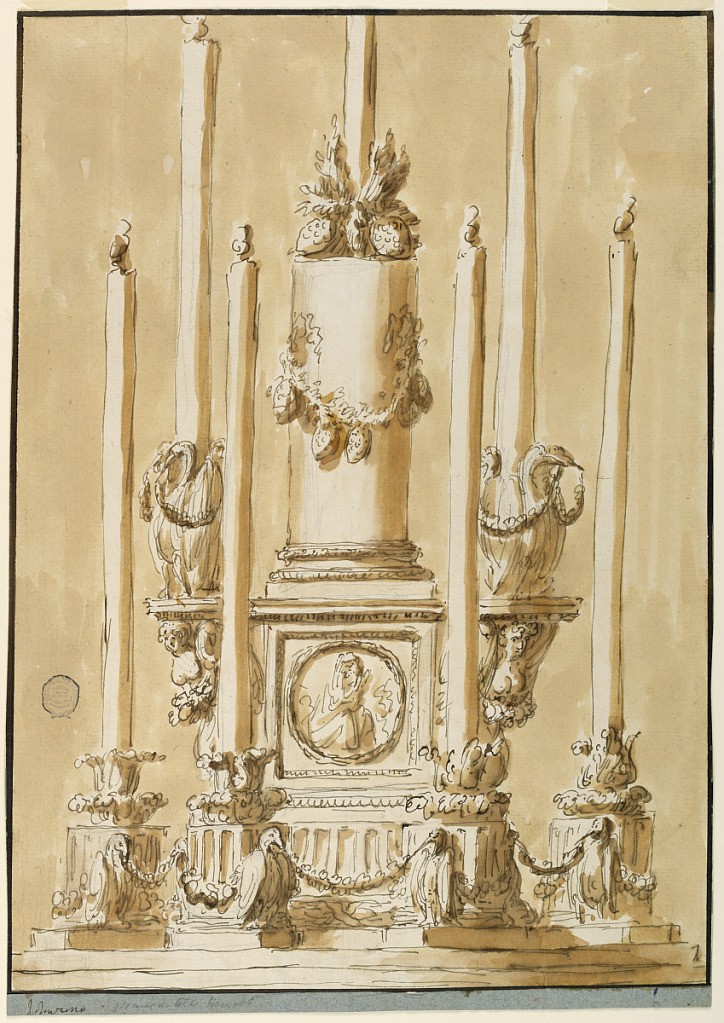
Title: Candlestick
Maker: Giuseppe Barberi, Italian, 1746–1809
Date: ca. 1780
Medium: Pen and brown ink, brush and brown wash, graphite on off-white laid paper, lined
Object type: Drawing
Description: A stepped plinth supporting five fluted columns; at front, four small columns with floral bobeches supporting long tapers. Connecting these are garlands held in the mouths of birds. Behind, the fifth and largest column, decorated with a medallion flanked by birds.